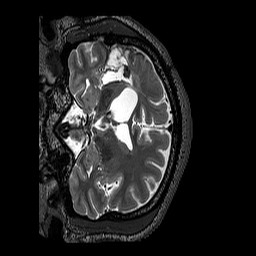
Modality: T2w
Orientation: coronal
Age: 42
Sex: male
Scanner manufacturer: siemens
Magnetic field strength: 3 T
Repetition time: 3.2 s
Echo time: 0.567 s